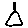
Label: triangle